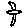
Label: bird